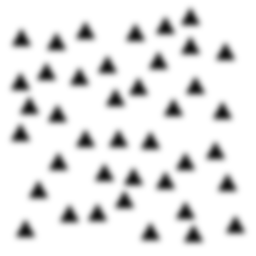
Squares: 0
Triangles: 40
Stars: 0
Total shapes: 40